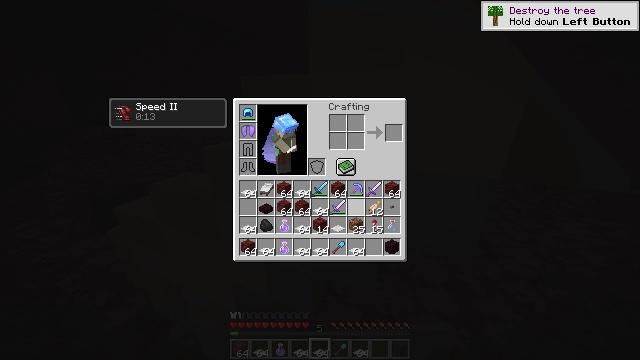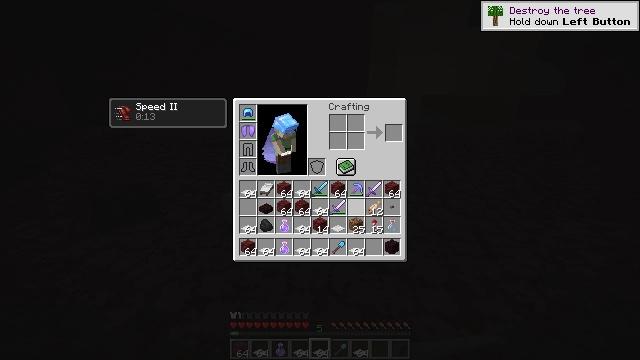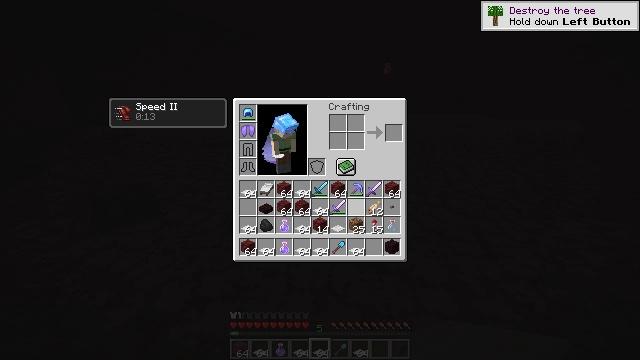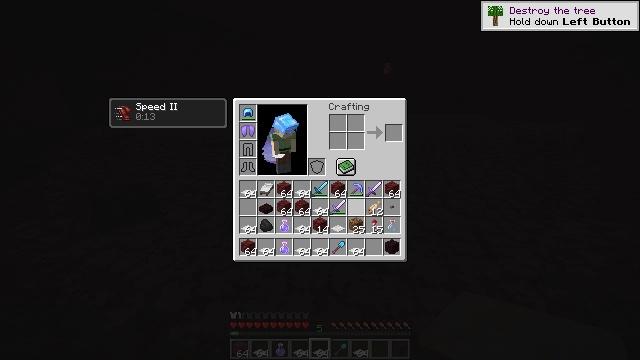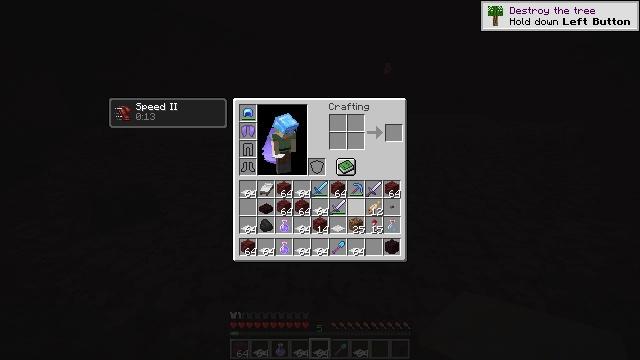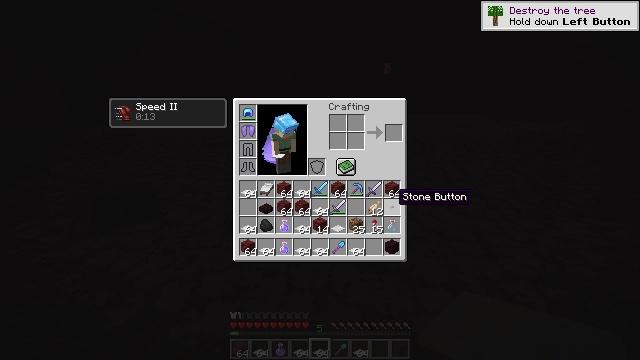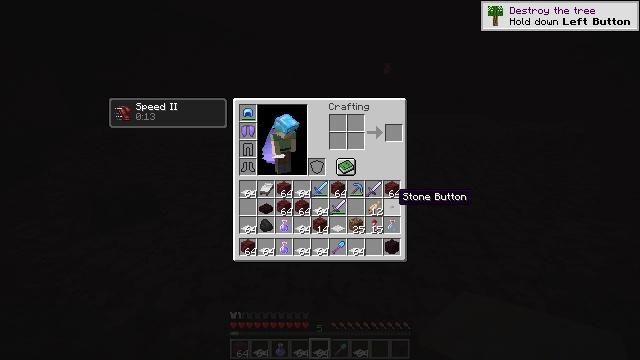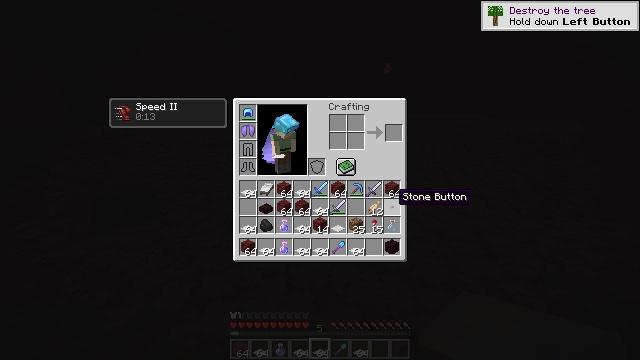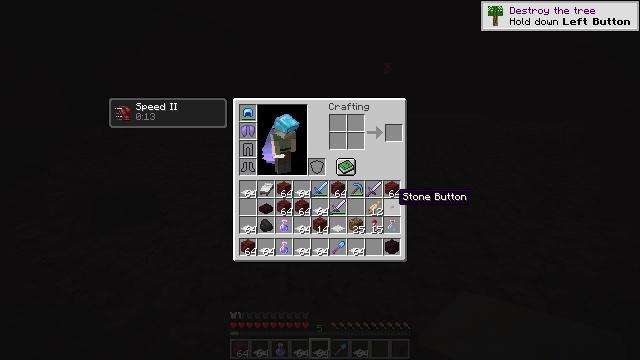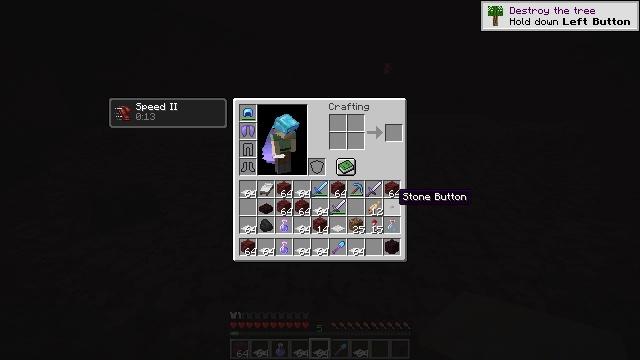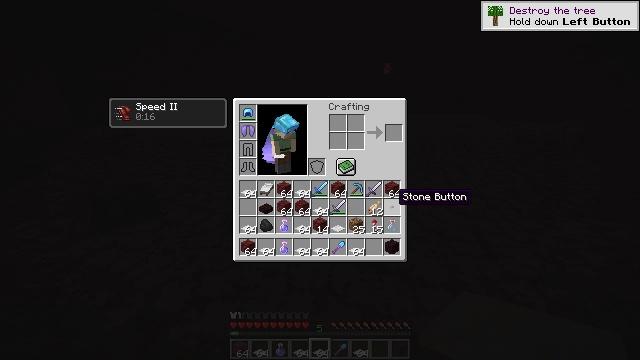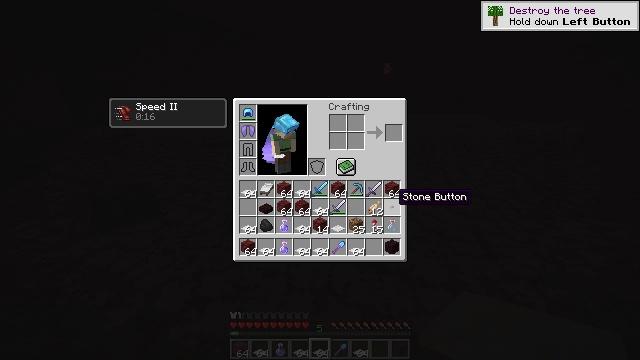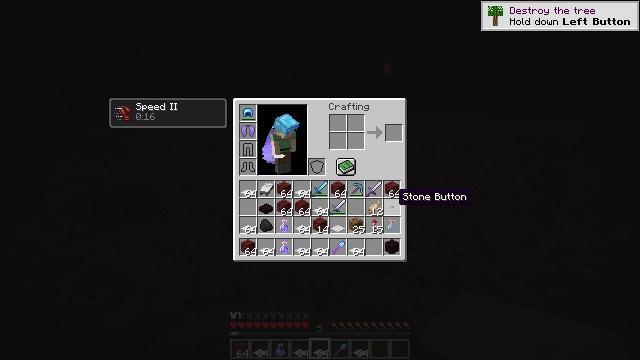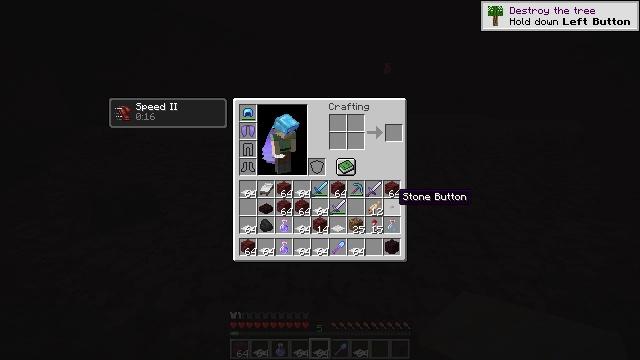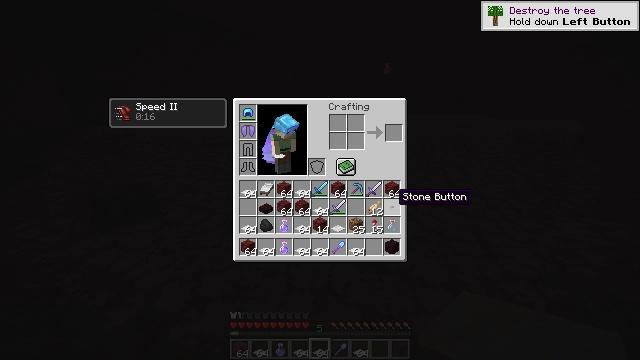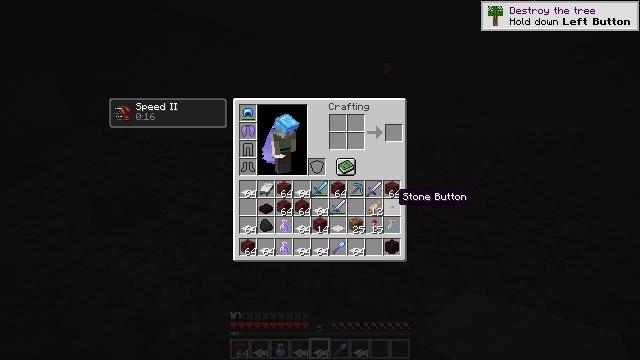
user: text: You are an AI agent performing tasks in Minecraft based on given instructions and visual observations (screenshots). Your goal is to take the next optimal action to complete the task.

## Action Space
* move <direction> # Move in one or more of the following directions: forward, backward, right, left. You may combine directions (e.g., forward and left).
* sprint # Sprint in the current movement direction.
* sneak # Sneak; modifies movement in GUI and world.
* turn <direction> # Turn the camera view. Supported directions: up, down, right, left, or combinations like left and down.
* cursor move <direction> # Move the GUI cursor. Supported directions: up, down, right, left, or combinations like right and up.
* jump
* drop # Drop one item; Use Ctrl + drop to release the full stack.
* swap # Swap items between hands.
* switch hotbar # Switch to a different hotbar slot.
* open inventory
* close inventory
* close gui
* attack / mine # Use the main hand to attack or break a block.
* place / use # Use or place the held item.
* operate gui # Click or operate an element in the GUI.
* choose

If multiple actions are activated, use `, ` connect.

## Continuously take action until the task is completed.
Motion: motion action
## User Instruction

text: Remove a coal from the inventory.
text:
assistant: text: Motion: sprint, open gui
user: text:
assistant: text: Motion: sprint
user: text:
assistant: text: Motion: sprint
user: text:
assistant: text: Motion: sprint
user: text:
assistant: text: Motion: sprint, cursor move right
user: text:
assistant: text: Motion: sprint
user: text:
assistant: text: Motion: sprint
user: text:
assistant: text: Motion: sprint
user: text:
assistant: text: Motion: sprint
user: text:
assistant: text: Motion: sprint
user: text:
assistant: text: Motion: sprint
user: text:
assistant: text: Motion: sprint
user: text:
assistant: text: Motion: sprint
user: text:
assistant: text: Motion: sprint
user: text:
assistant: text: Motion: sprint
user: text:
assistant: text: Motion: sprint
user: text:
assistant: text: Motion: sprint
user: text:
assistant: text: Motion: sprint
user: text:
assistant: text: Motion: sprint
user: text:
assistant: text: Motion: sprint
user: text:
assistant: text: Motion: sprint
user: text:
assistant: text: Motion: sprint
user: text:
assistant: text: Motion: no_op
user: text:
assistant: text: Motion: no_op
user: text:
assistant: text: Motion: no_op
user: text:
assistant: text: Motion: no_op
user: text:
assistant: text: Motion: no_op
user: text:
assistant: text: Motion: no_op
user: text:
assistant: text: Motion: no_op
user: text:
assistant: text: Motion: no_op